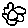
Label: flower